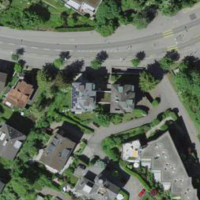
EUNIS habitat code: 55
Species observed at this site:
Clematis vitalba